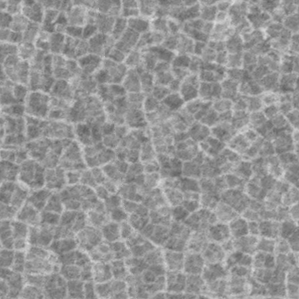
Label: frost